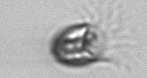
Label: Balanion